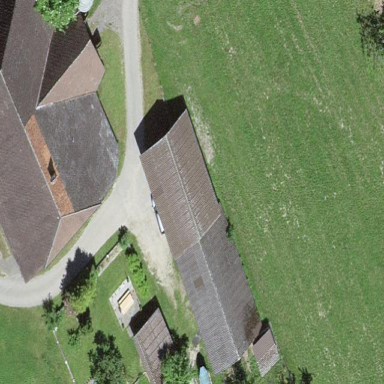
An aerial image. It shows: Shed building.